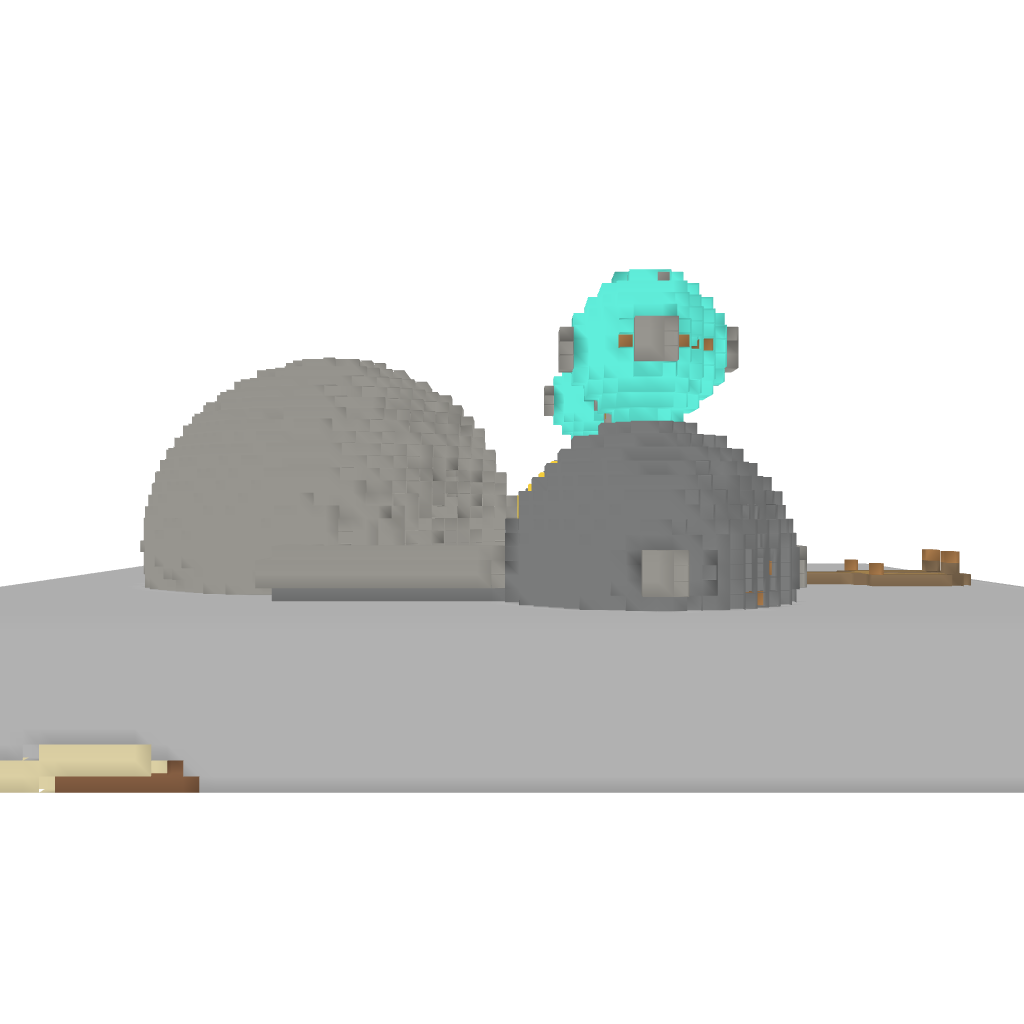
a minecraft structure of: House of Spheres